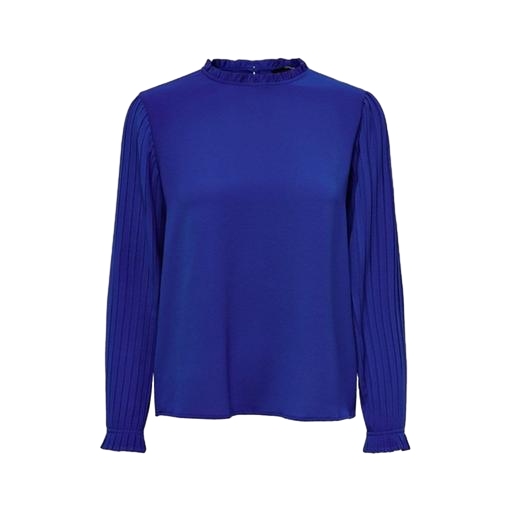
blue pleated high-neck long-sleeved top, blue longsleeved blouse, blue t-shirt only macy, white background